Field crop: maize
Growth stage: 1
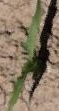
Species: maize